Question: I want to integrate paypal into my apps. I was close to getting there until i saw this : <URL>
Paypal does not allow non-US developer to use the REST API. So the choice that I am left with is the classic api. That is where the problem comes in. I do not know how to use them.
I am planning to use NVP api. I have no clue how to do it but below is my flow chart of the way I am planning to do. I need to set the item number, description, price, etc at checkout.java which will send to www.domain.com/setsessions.php
I am not sure if it will work though. But even if it can, then I wonder

I need help with this. It is really frustrating..have been trying to integrate paypal for almost 2 weeks. Feel so unproductive..
Is this even okay? Or is there a better method?
My requirement is to set the invoice no.,item no,description,price, location, all these are required from the app.
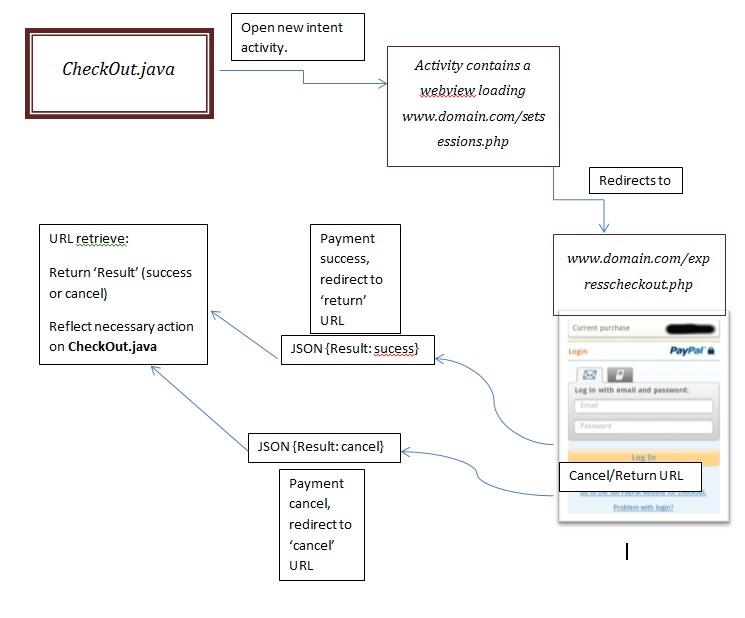
Answer: MainActivity.java
'''
public class PizzaMain extends Activity implements OnClickListener {
/** Called when the activity is first created. */
@Override
public void onCreate(Bundle savedInstanceState) {
super.onCreate(savedInstanceState);
setContentView(R.layout.main);
PayPal ppObj = PayPal.initWithAppID(this.getBaseContext(), "APP-80W284485P519543T", PayPal.ENV_NONE);
CheckoutButton launchPayPalButton = ppObj.getCheckoutButton(this, PayPal.BUTTON_152x33, CheckoutButton.TEXT_PAY);
RelativeLayout.LayoutParams params = new RelativeLayout.LayoutParams(LayoutParams.WRAP_CONTENT, LayoutParams.WRAP_CONTENT);
params.addRule(RelativeLayout.CENTER_HORIZONTAL);
launchPayPalButton.setLayoutParams(params);
launchPayPalButton.setOnClickListener(this);
((RelativeLayout) findViewById(R.id.mRlayout1)).addView(launchPayPalButton);
}
@Override
public void onClick(View v) {
// TODO Auto-generated method stub
PayPalPayment newPayment = new PayPalPayment();
char val[] = { '5', '0' };
BigDecimal obj_0 = new BigDecimal(val);
newPayment.setSubtotal(obj_0);
newPayment.setCurrencyType("USD");
newPayment.setRecipient("my@email.com");
newPayment.setMerchantName("My Company");
Intent paypalIntent = PayPal.getInstance().checkout(newPayment, this);
this.startActivityForResult(paypalIntent, 1);
}
@SuppressWarnings("unused")
@Override
public void onActivityResult(int requestCode, int resultCode, Intent data) {
switch (resultCode) {
case Activity.RESULT_OK:
// The payment succeeded
String payKey = data.getStringExtra(PayPalActivity.EXTRA_PAY_KEY);
// Tell the user their payment succeeded
break;
case Activity.RESULT_CANCELED:
// The payment was canceled
// Tell the user their payment was canceled
break;
case PayPalActivity.RESULT_FAILURE:
// The payment failed -- we get the error from the EXTRA_ERROR_ID
// and EXTRA_ERROR_MESSAGE
String errorID = data.getStringExtra(PayPalActivity.EXTRA_ERROR_ID);
String errorMessage = data.getStringExtra(PayPalActivity.EXTRA_ERROR_MESSAGE);
// Tell the user their payment was failed.
break;
}
}
}
'''
And give below permissions into your AndroidManifest.xml file.
'''
<uses-permission android:name="android.permission.INTERNET"/>
<uses-permission android:name="android.permission.READ_PHONE_STATE"/>
'''
And add Activity into your AndroidManifest.xml file.
'''
<activity
android:name="com.paypal.android.MEP.PayPalActivity"
android:configChanges="keyboardHidden|orientation"
android:theme="@android:style/Theme.Translucent.NoTitleBar" />
'''
Add PayPal_MPL.jar Jar File as a Reference Library into your application